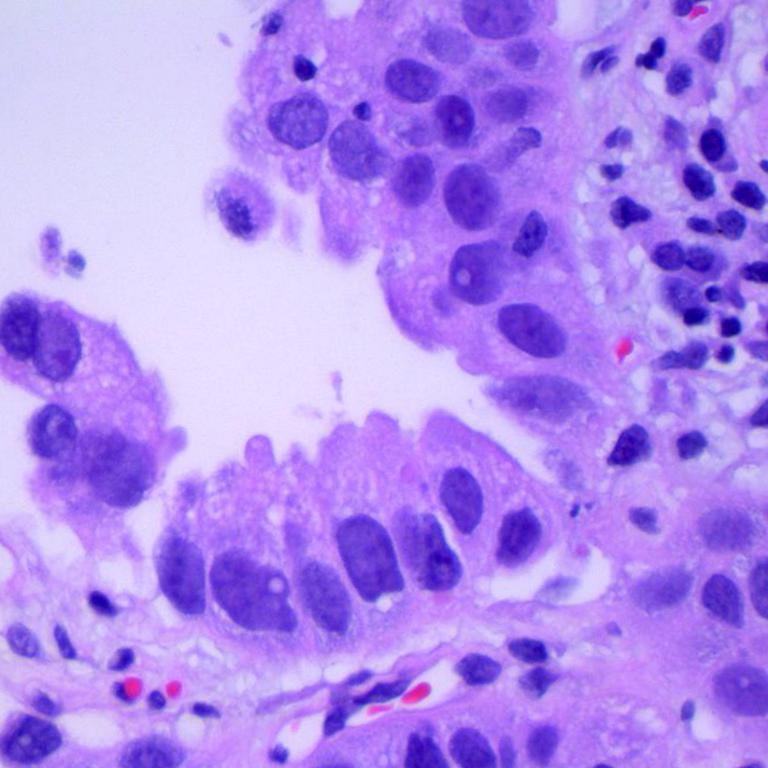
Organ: lung
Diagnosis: adenocarcinomas